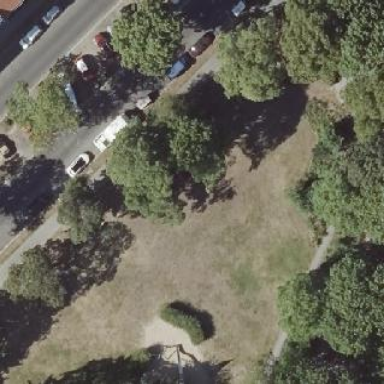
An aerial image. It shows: Park.